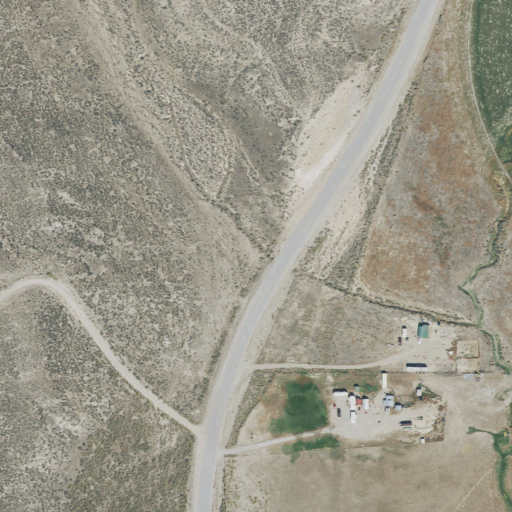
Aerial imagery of valley in Utah named Buckskin Wash containing shrub, cultivated crops, open development, pasture, grassland, low intensity development, and medium intensity development